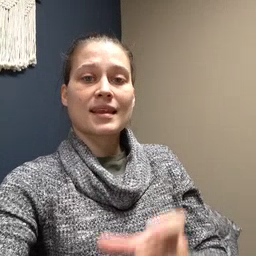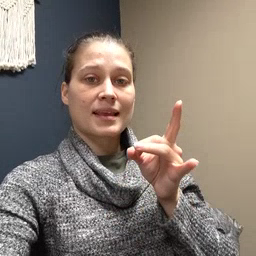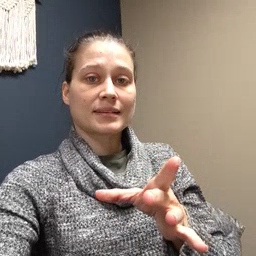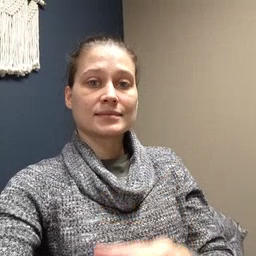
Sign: hate